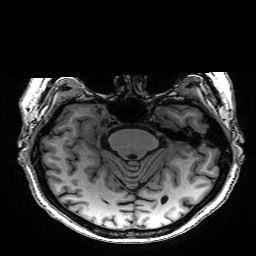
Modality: T1w
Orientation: coronal
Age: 67
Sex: female
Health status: healthy
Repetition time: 2.53 s
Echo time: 0.0034 s